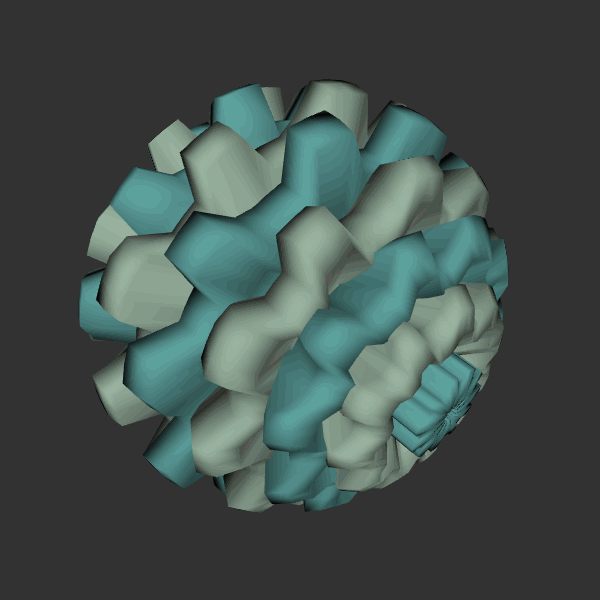
Background: dark